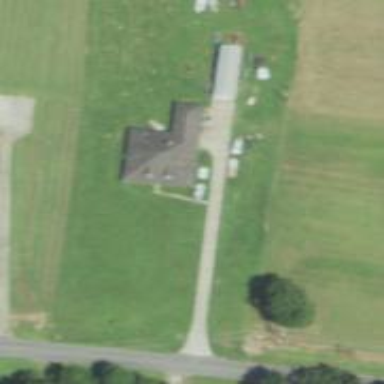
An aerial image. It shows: Driveway leading to service road.